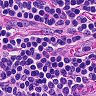
Metastatic tissue present: no